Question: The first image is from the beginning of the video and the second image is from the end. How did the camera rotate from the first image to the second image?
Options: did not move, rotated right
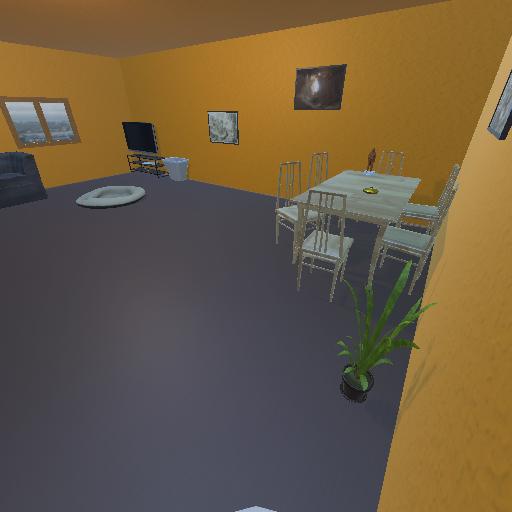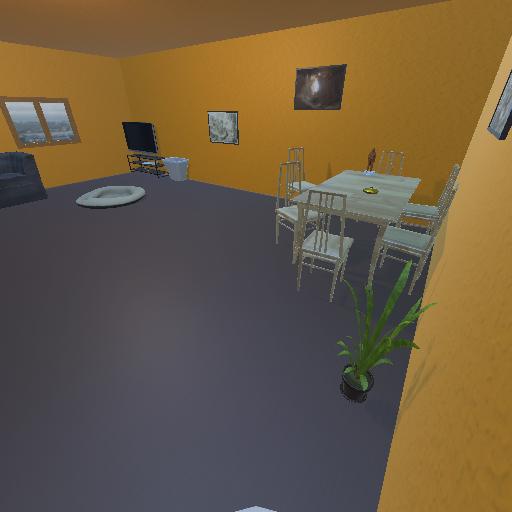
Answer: did not move